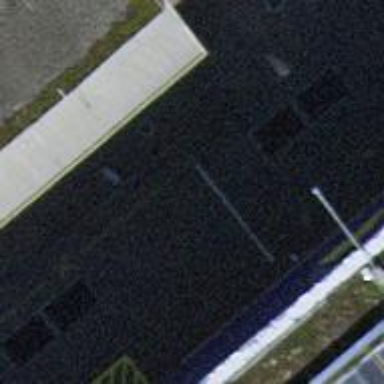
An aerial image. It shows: Lift gate barrier.